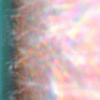
Label: sunburn